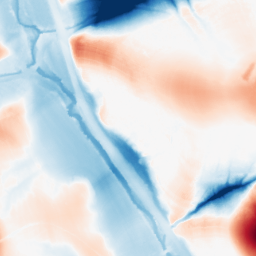
Category: morphological
Decomposition family: tophat_combined
Decomposition parameters: size: 50
Upsampling method: linear_exact
Upsampling parameters: scale: 8
Upsampling scale: 8